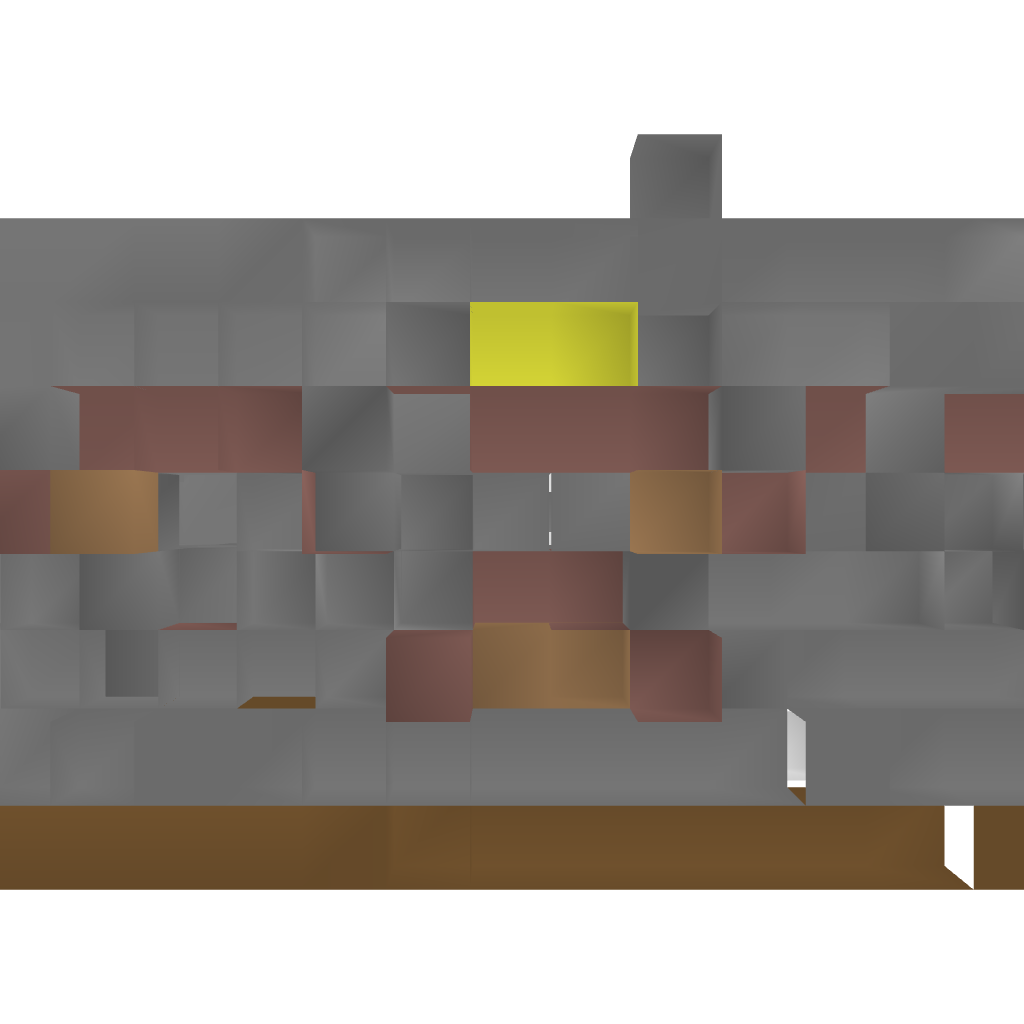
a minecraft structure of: Industrial smelter bad low quality